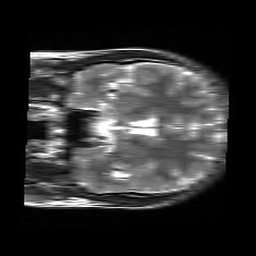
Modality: T2w
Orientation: coronal
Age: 21
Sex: male
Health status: healthy
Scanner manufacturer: siemens
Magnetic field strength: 3 T
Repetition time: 4.01 s
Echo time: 0.116 s